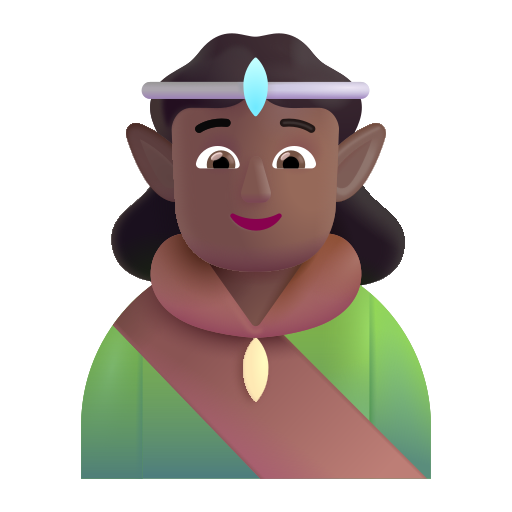
person elf color  dark